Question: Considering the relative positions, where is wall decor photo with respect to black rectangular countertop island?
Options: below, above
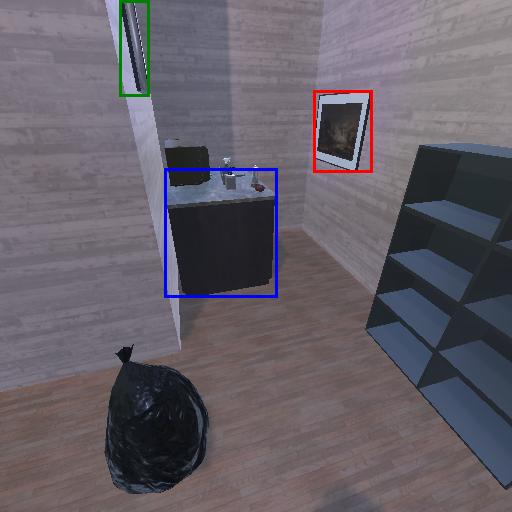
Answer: below